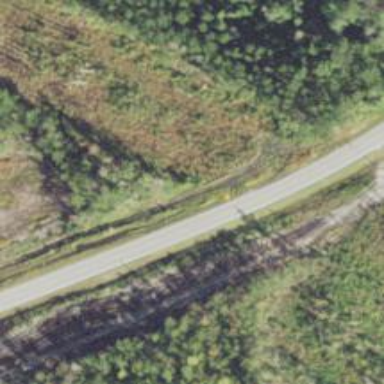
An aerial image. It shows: Tertiary road with asphalt surface. It is temporary detour road.